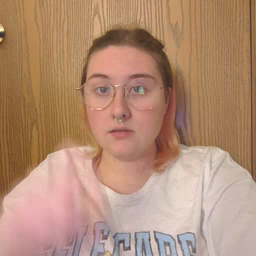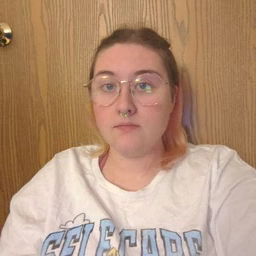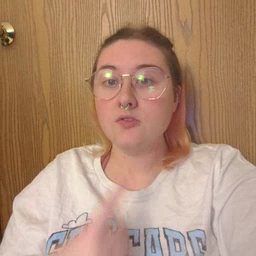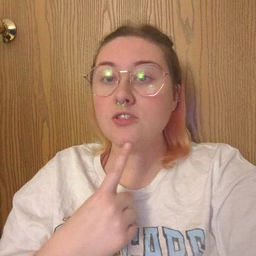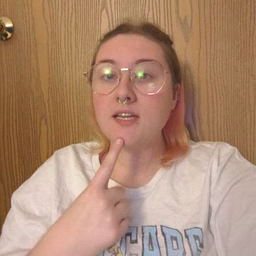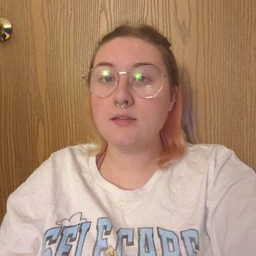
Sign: chin